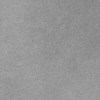
Label: dusty